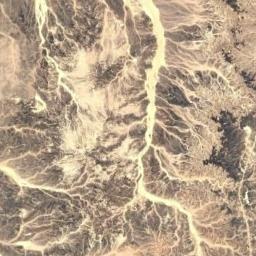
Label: mountain